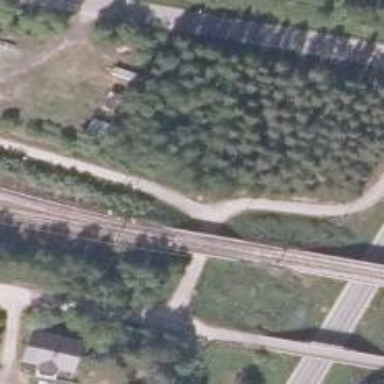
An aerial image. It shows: Railway track with continuous electrified contact lines.